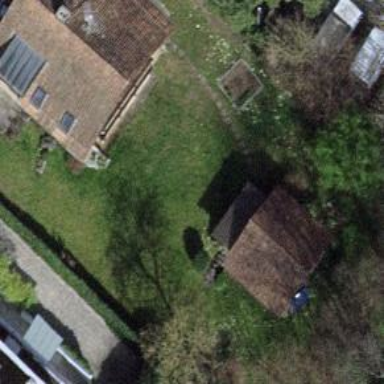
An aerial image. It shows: Garden surrounded by fence.